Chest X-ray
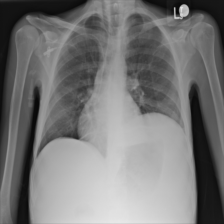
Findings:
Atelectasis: negative
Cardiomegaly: negative
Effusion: negative
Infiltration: negative
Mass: negative
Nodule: negative
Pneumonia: negative
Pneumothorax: negative
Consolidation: negative
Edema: negative
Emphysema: negative
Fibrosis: negative
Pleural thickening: negative
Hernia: negative